Field crop: tomato
Growth stage: 1
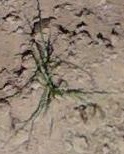
Species: cyperus